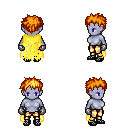
a pixel art fantasy rpg character, female body template, dark elf, purple skin, yellow tattered cape, gold greaves, light blonde bedhead hairstyle, metal gloves, ghillies, four views (front, back, left, right), 2x2 character sprite sheet, small pixel art, hard edges, no anti-aliasing